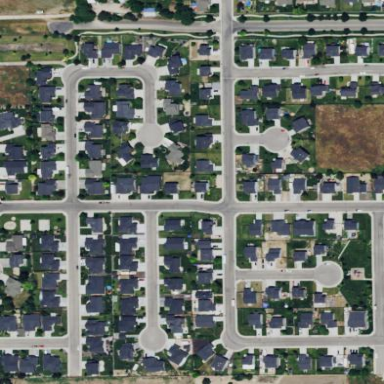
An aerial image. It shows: Residential area composed of single-family homes.